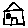
Label: house